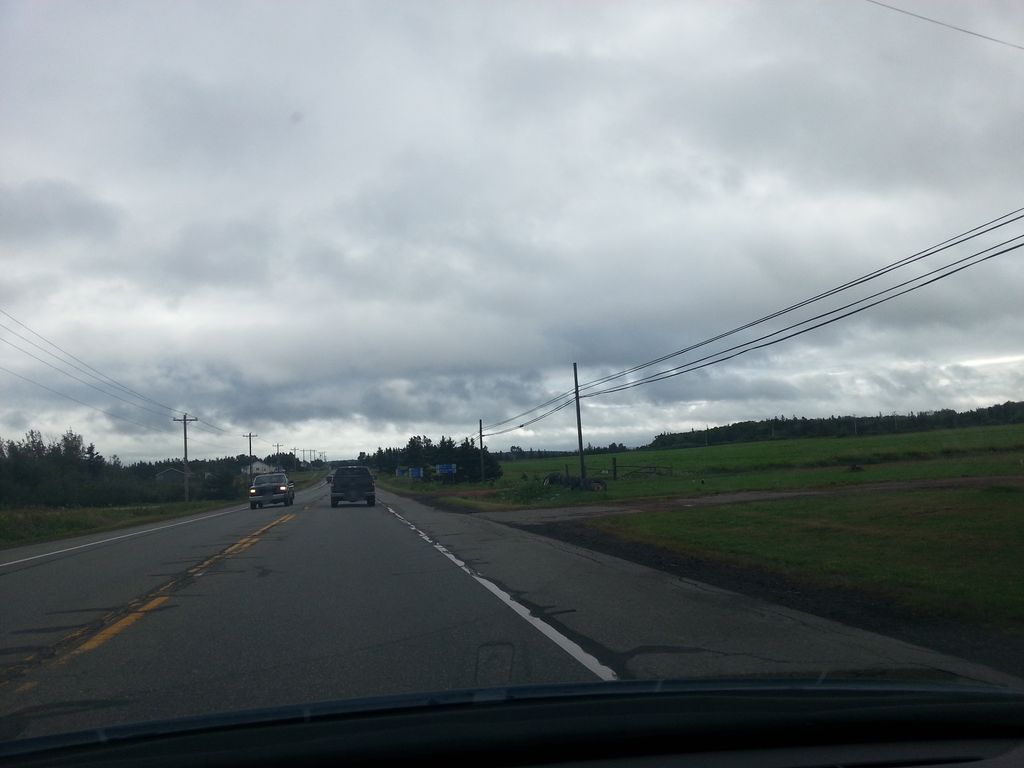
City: charlottetown